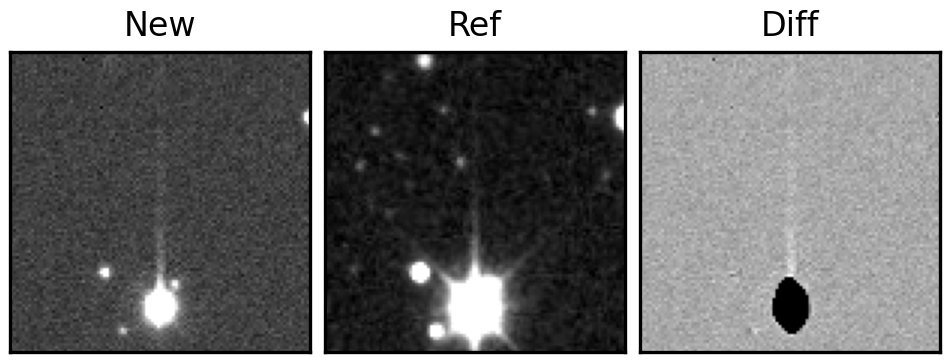
Label: bogus